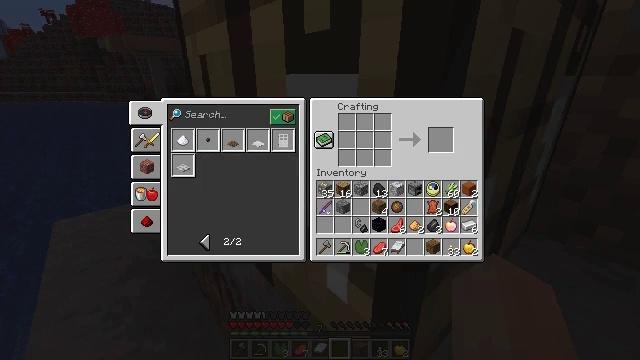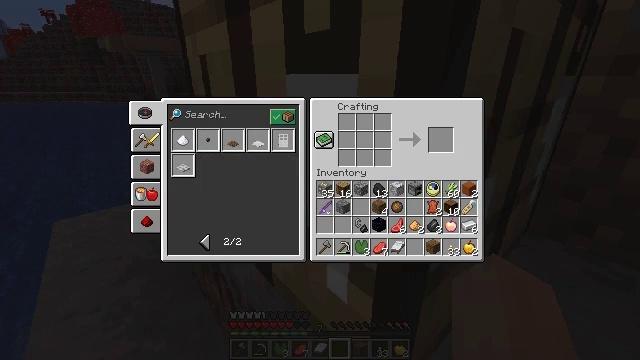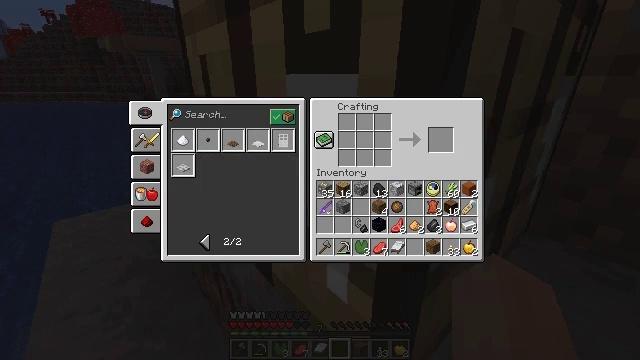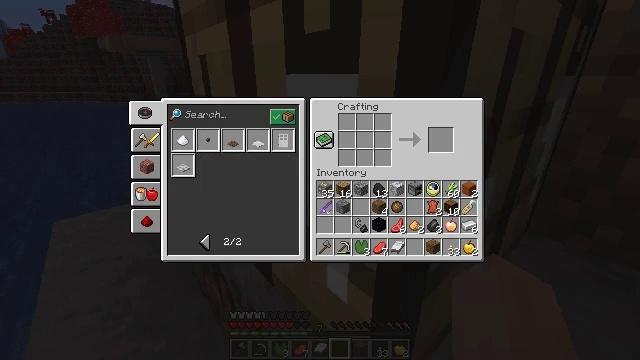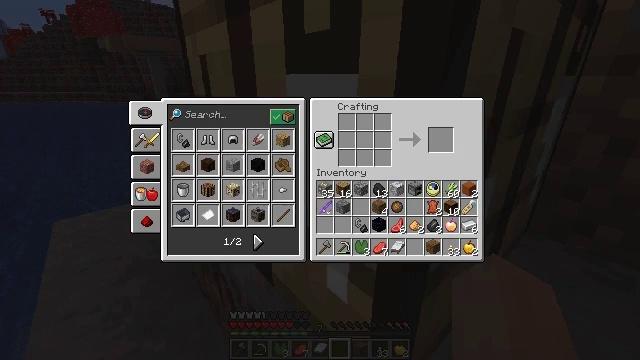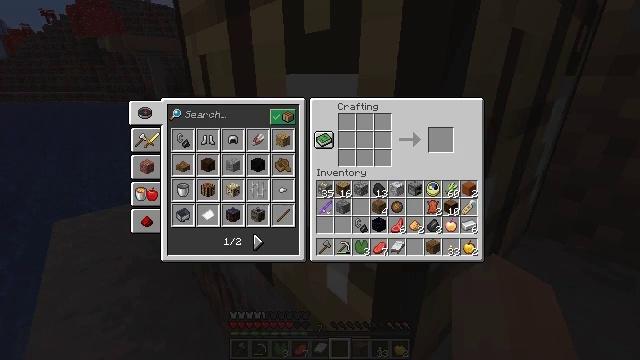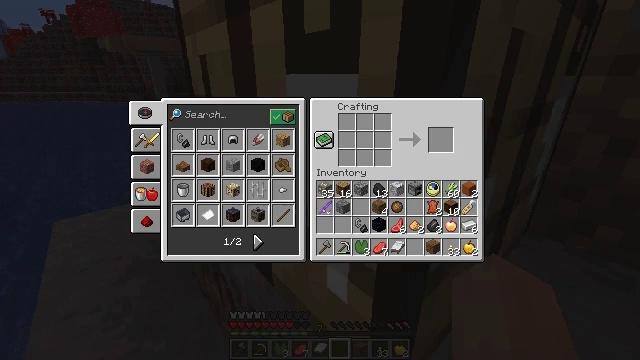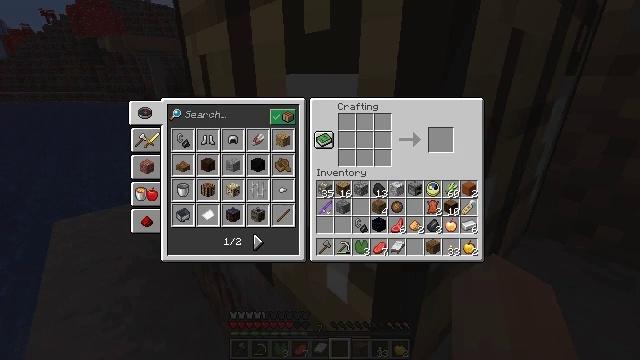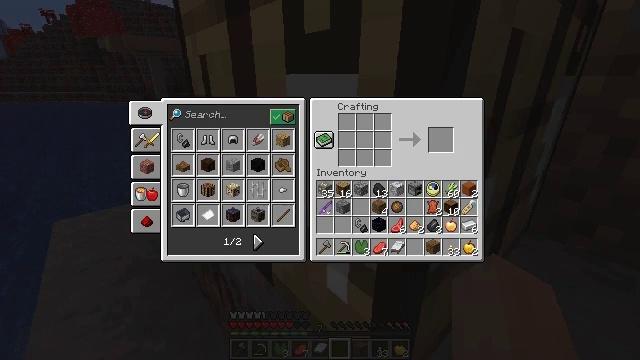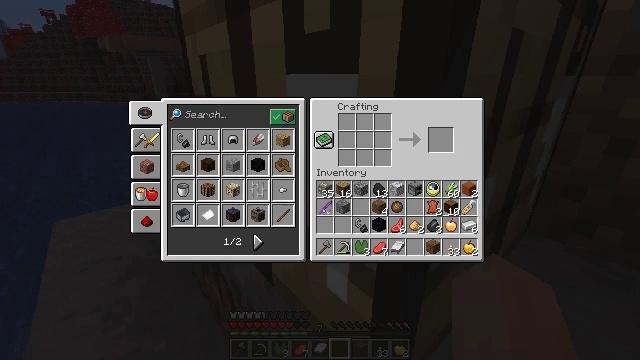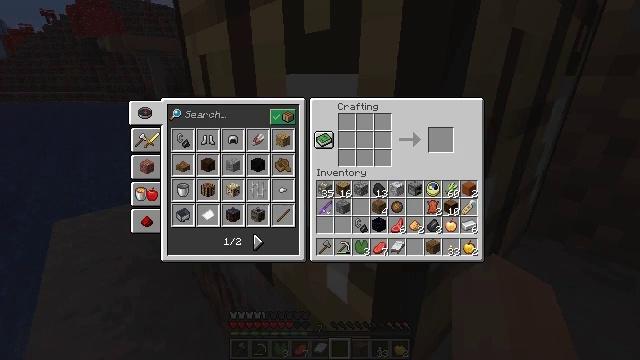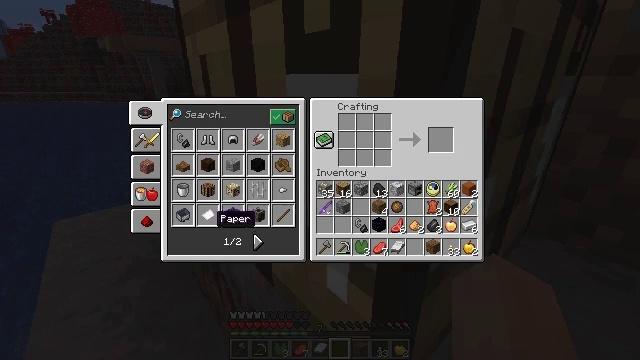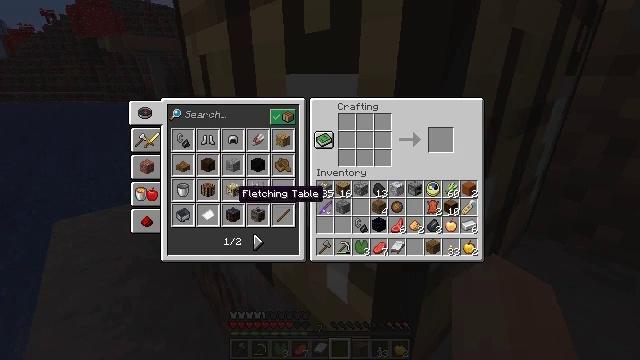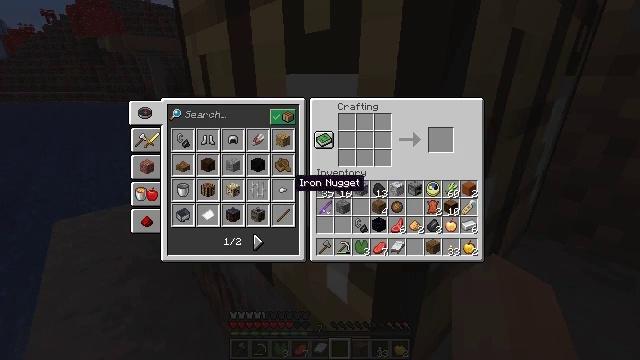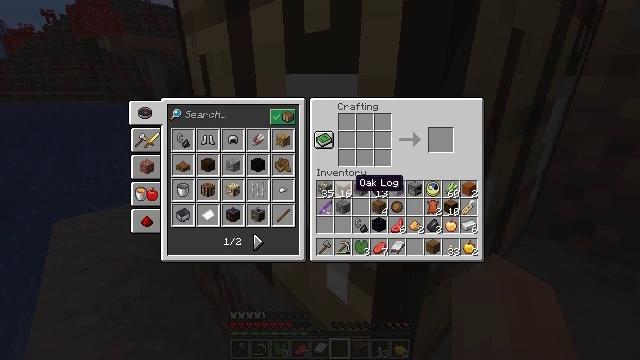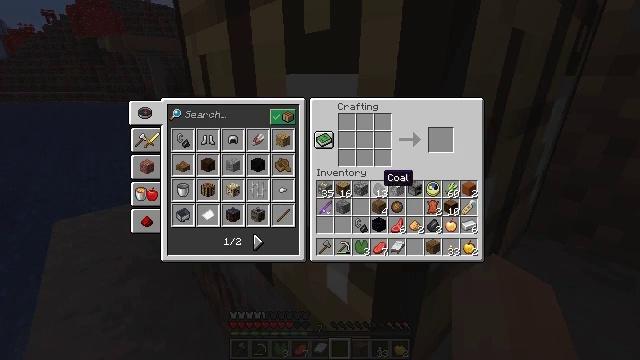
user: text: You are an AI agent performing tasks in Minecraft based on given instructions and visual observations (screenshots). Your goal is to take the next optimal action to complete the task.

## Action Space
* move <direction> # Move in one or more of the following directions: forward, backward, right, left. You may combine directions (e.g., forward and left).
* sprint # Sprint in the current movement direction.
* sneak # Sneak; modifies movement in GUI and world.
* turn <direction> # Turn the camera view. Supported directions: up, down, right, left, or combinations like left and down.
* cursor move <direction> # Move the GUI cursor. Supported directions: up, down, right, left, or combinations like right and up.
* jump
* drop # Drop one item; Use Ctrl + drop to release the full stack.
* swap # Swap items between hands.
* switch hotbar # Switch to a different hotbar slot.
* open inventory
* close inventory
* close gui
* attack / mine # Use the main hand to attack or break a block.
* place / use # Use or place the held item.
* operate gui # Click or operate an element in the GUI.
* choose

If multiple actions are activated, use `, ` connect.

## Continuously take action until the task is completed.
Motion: motion action
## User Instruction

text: Put materials into the crafting table to create a bowl.
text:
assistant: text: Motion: no_op
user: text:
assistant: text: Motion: no_op
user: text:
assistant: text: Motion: no_op
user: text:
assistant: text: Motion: operate gui
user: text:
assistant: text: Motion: operate gui
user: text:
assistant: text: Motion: no_op
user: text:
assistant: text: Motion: no_op
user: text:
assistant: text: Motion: no_op
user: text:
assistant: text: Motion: no_op
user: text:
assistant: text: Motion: no_op
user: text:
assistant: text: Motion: cursor move up
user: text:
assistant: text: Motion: cursor move right and up
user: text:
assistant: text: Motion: cursor move right and up
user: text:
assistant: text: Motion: cursor move right
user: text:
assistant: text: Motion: cursor move right
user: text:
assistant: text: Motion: cursor move right
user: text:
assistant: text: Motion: cursor move right and up
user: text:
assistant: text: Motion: no_op
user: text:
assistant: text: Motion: cursor move down
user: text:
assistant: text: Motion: cursor move down
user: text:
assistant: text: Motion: no_op
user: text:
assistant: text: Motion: cursor move left
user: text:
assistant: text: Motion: cursor move left
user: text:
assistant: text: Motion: no_op
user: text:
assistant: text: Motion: no_op
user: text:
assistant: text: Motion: no_op
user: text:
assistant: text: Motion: no_op
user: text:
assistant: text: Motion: operate gui
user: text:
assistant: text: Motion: operate gui
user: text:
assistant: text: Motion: cursor move up, operate gui